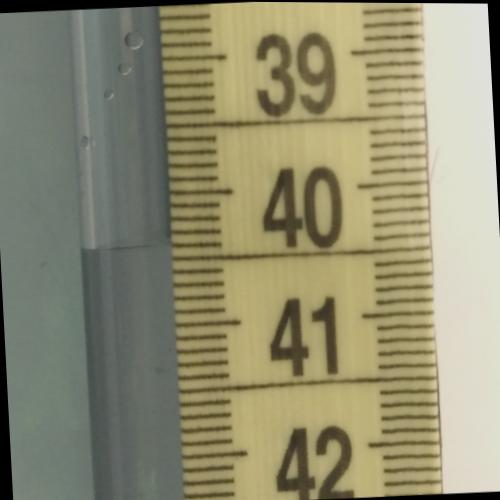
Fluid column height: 40.4 cm